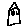
Label: house